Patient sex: M
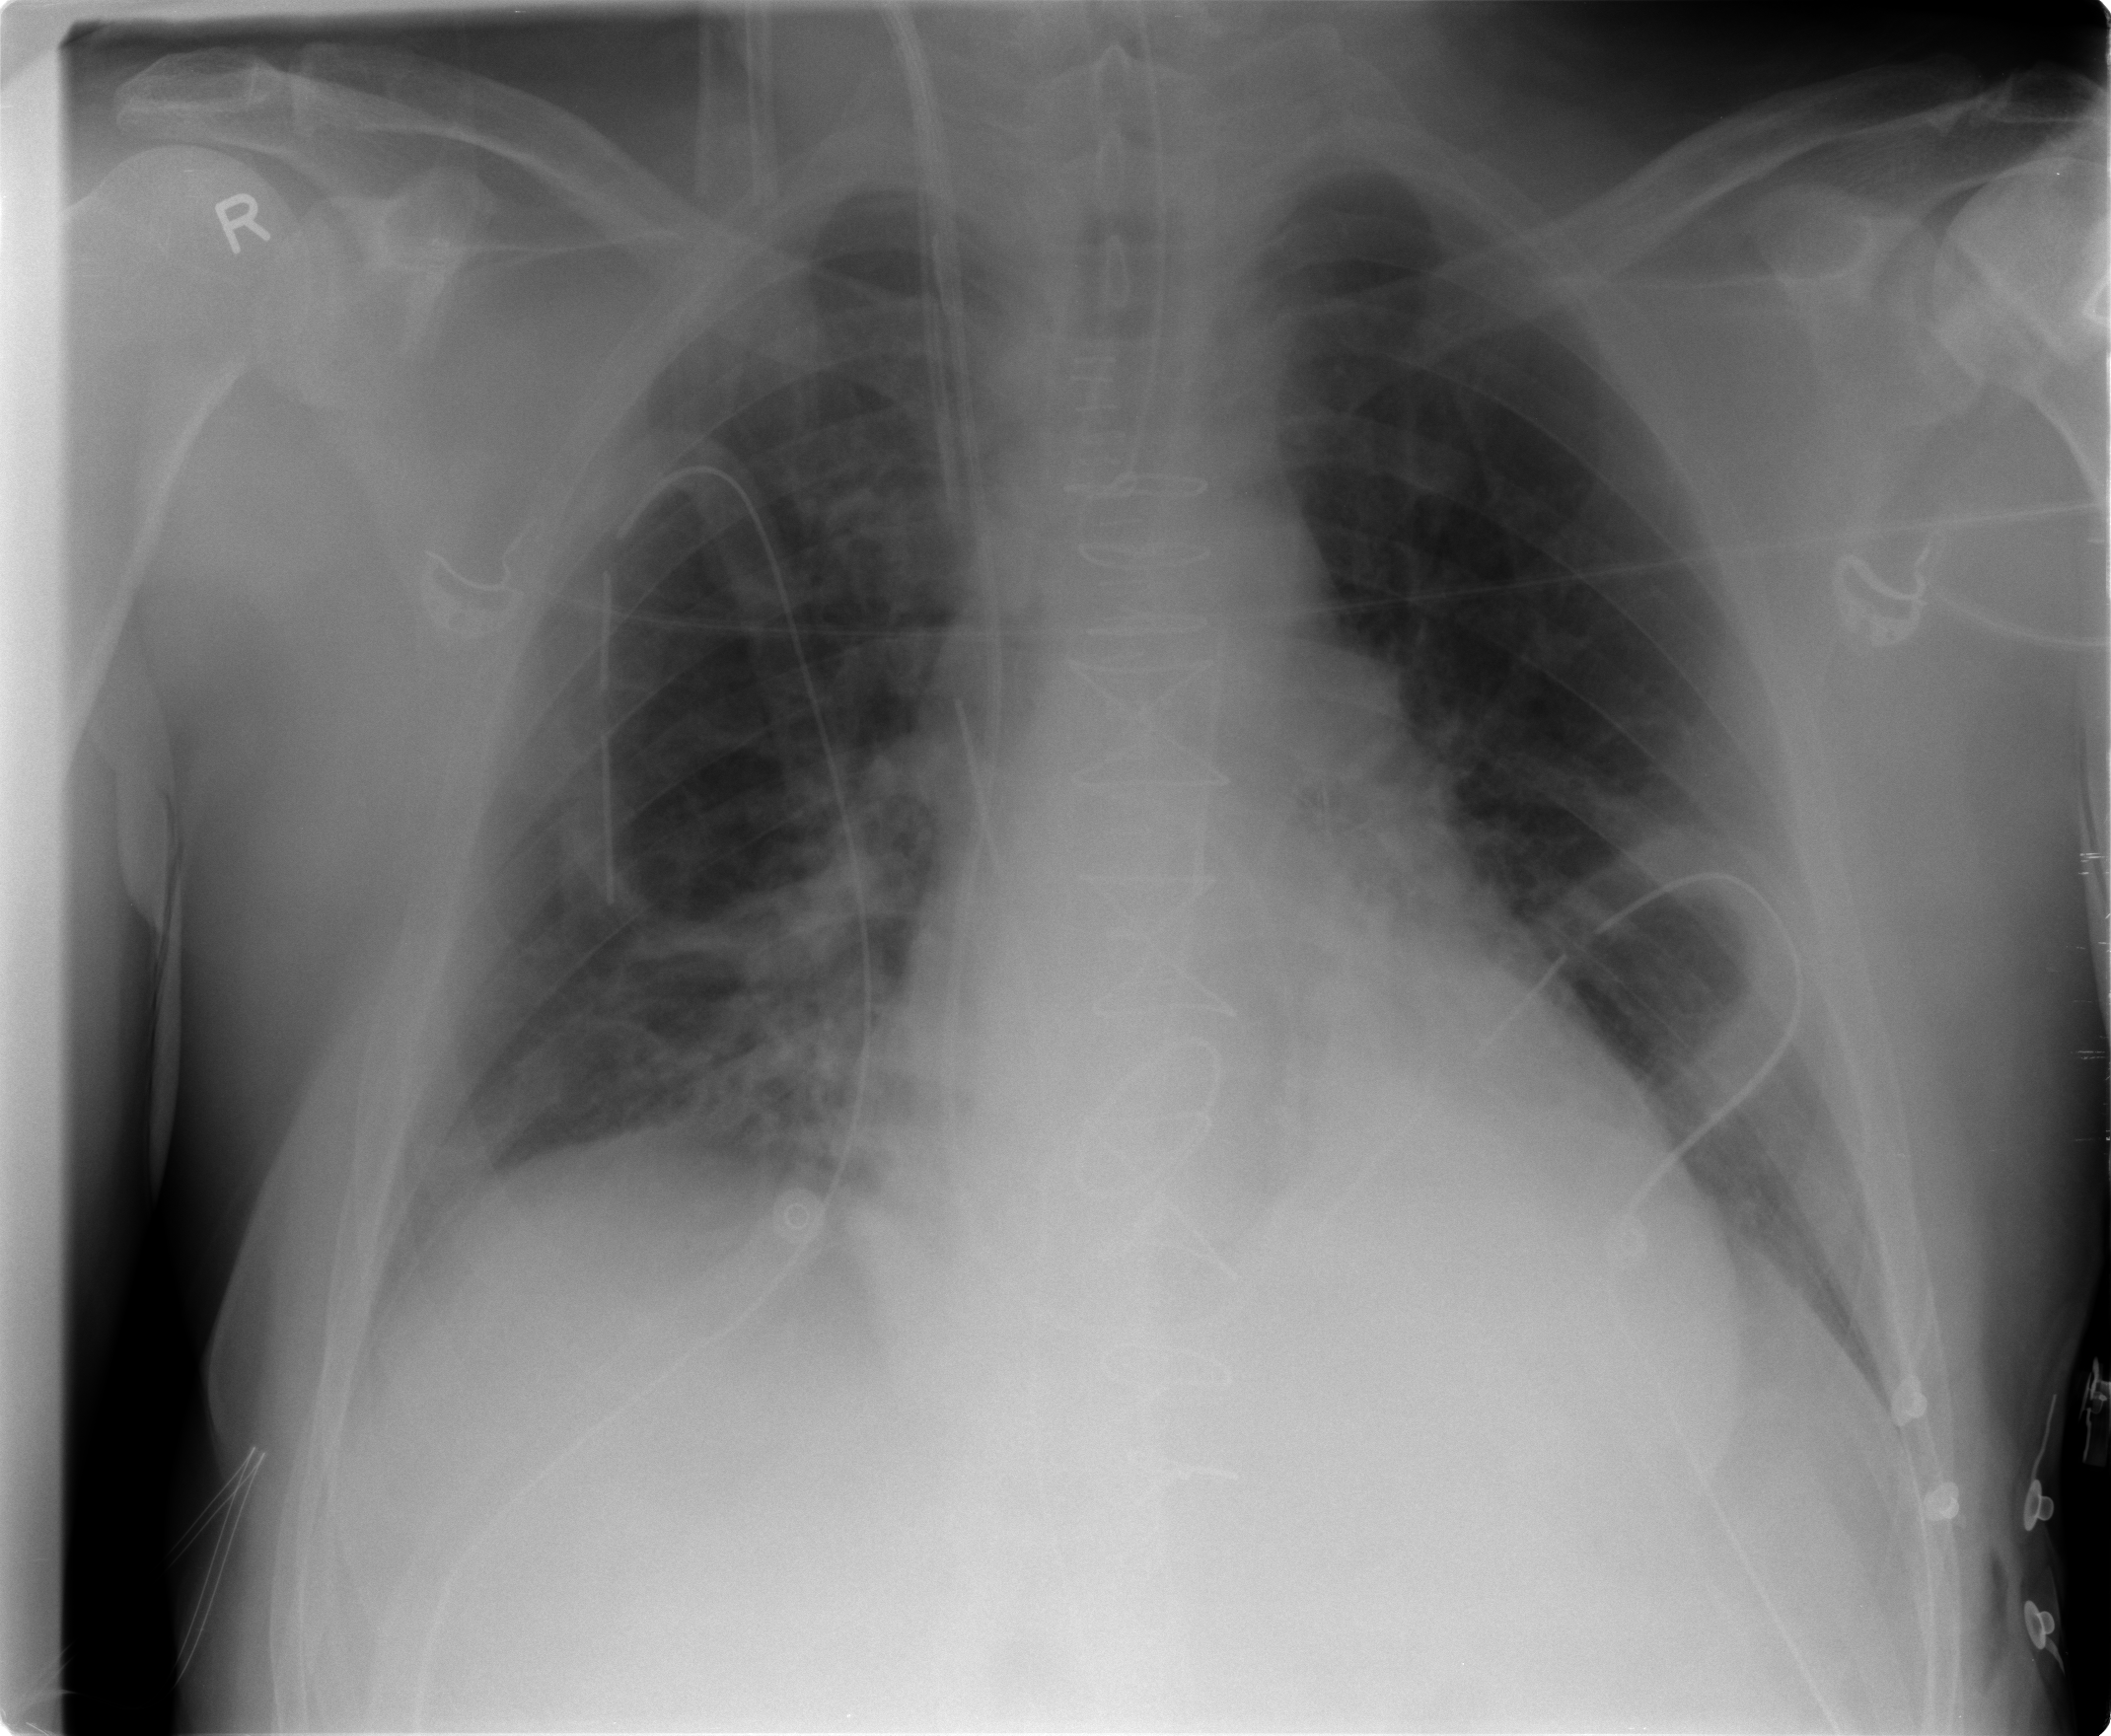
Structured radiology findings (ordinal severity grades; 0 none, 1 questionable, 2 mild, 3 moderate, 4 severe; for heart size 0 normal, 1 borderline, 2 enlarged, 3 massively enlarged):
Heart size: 2
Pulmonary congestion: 2
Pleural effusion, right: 0
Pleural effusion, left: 0
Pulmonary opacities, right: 2
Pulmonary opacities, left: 0
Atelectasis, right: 2
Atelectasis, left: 2